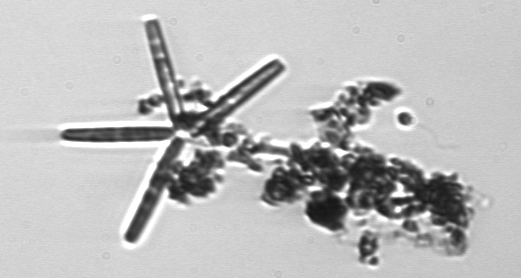
Label: Thalassionema